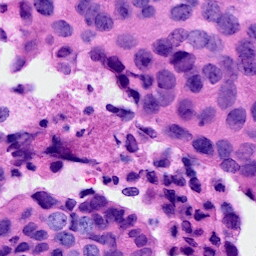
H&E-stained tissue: Breast